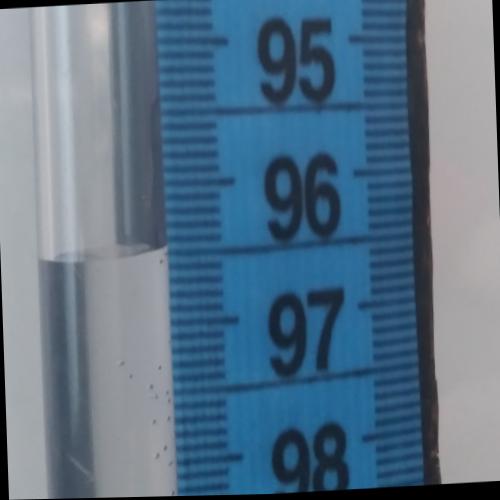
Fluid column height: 96.5 cm